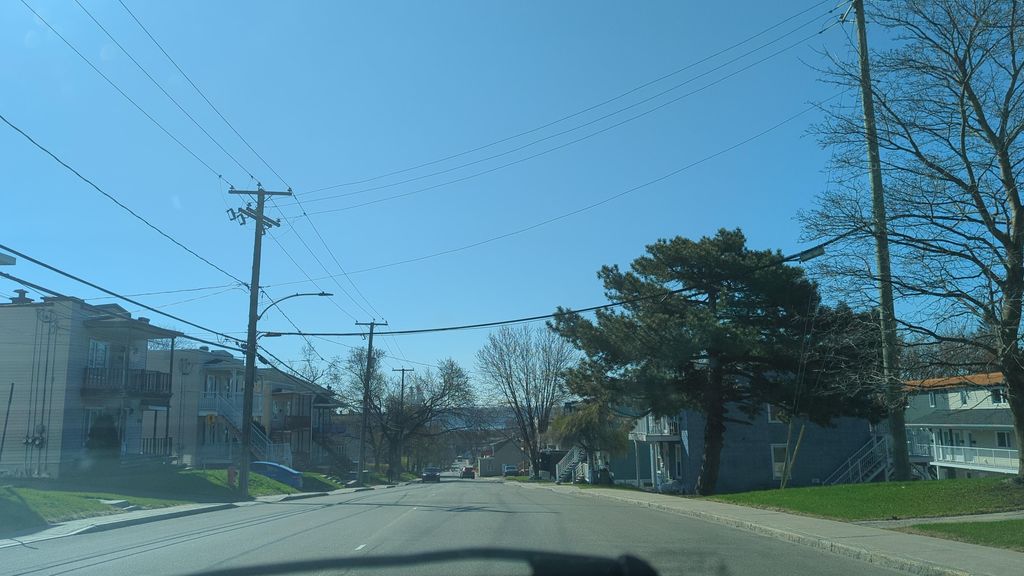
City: quebec_city